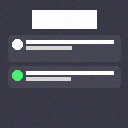
Screen state: on